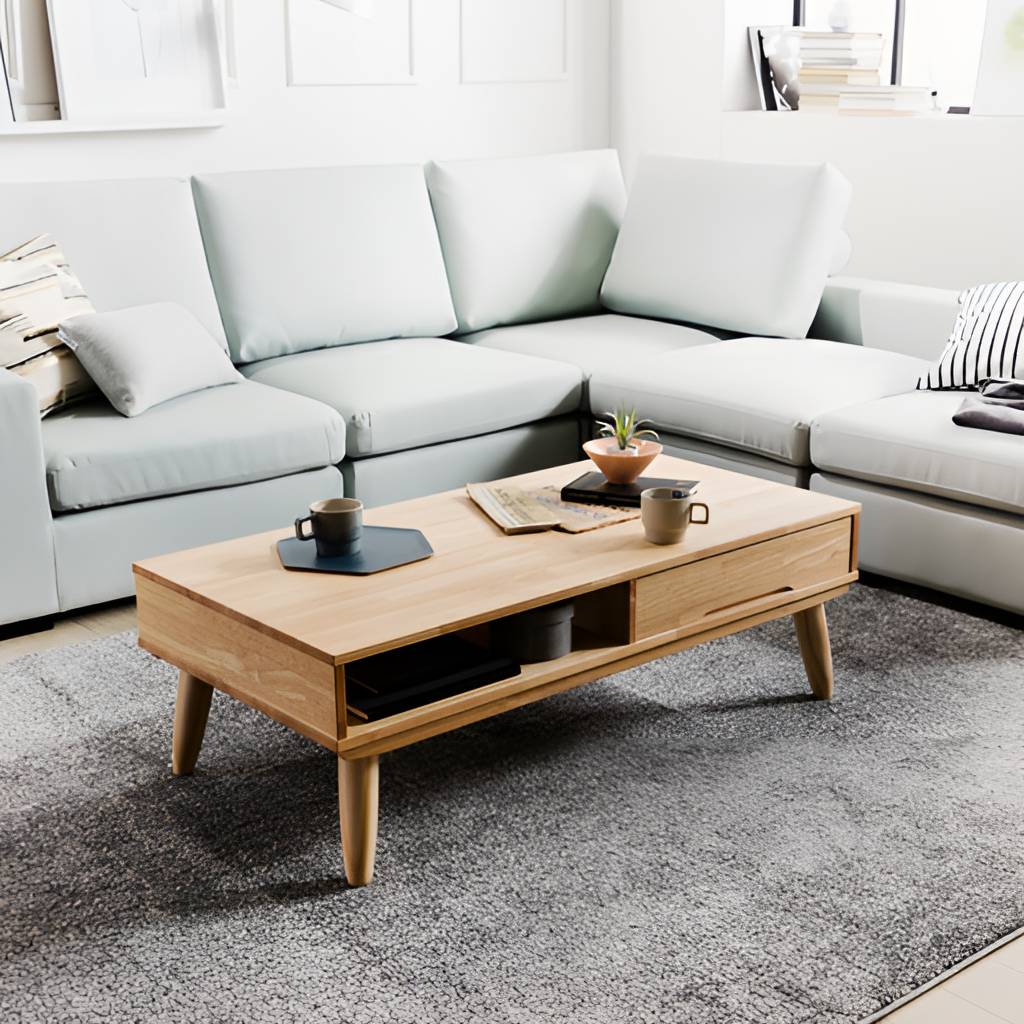
living room, fabric sectional sofa, contemporary, paint wallpaper, with solid pattern, beige tile flooring, with large square pattern